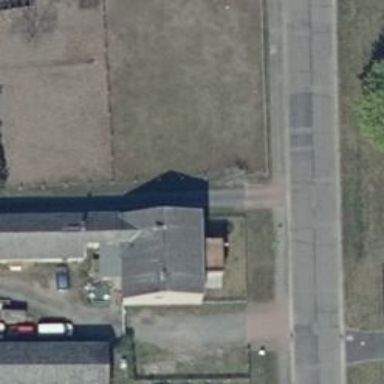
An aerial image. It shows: Driveway leading to service road.